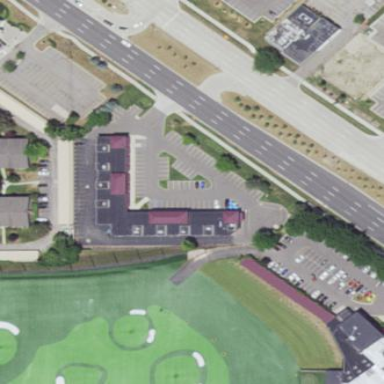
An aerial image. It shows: Retail building.